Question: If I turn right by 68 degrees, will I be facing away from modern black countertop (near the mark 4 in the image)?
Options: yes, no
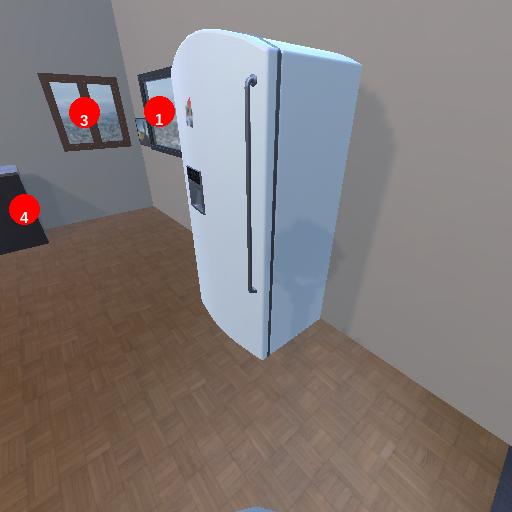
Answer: yes